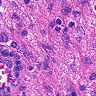
Metastatic tissue present: yes